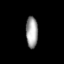
Tissue: lung
Cell type: Endothelial cells
Senescence score: 0.5542
Nuclear area (px): 368
Mean DAPI intensity: 158.552